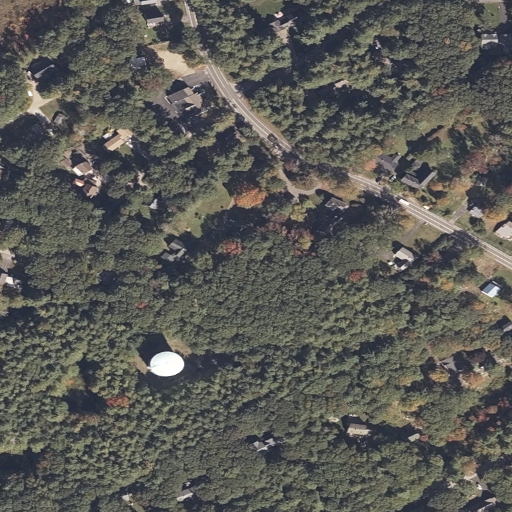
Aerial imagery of mountain in Maine named Simpson Hill containing evergreen forest, open development, deciduous forest, mixed forest, low intensity development, medium intensity development, and woody wetlands